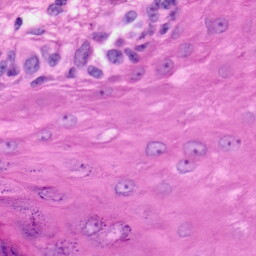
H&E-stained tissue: Skin